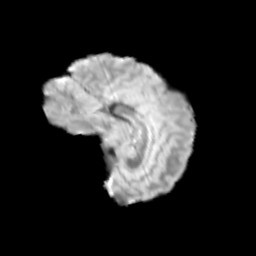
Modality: T2w
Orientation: sagittal
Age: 11
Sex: female
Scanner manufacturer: siemens
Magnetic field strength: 3 T
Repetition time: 3.8 s
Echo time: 0.07 s